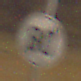
Verkehrszeichen: EndeGeschwindigkeit80
Umgebung: Outdoor, Nature
Tageszeit: Night
Wetter: Clear
Licht: Natural
Jahreszeit: NotSpecified
Kontrast: LowContrast